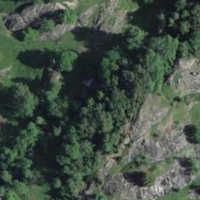
EUNIS habitat code: 50
Species observed at this site:
Geum rivale